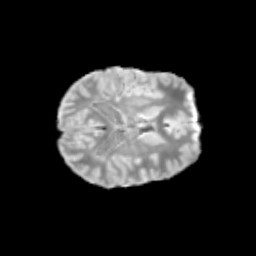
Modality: T2w
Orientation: axial
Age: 13
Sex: female
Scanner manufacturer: siemens
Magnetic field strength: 3 T
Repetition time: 3.8 s
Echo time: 0.07 s